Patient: sex M, age 29
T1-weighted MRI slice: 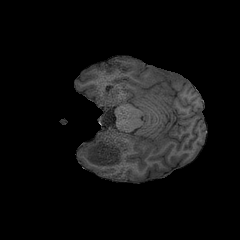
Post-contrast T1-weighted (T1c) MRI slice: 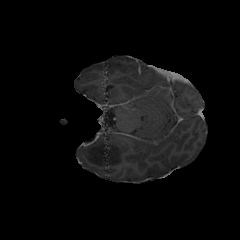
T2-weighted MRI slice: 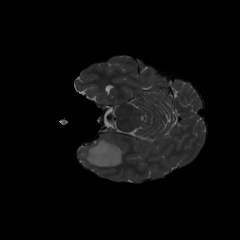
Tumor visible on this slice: yes
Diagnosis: Astrocytoma, IDH-mutant
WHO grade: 2